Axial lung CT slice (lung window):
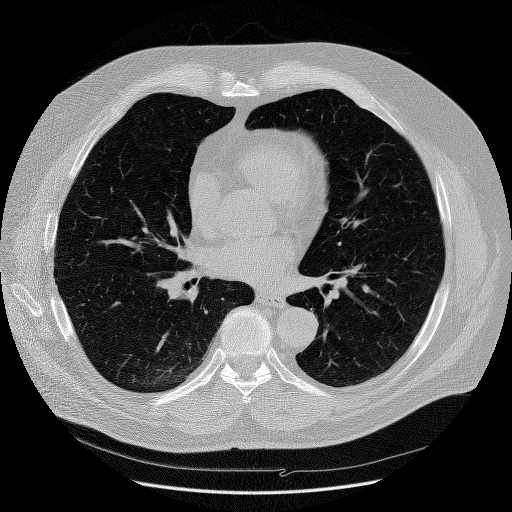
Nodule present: no